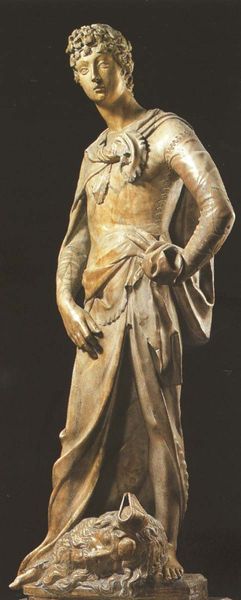
Titel: Marmor-David
Künstler: Donatello
Institution: Florenz, Bargello
Schlagwörter: hand, kopf, mann, umhang, marmor, mund, nase, blick, arm, arme, augen, enthauptung, falten, haupt, stein, hals, hände, schlank, gewand, locken, renaissance, skulptur, statue, foto, barfuss, helm, römer, jüngling, hüfte, heiliger, david, grieche, georg, schönling, goliath, donatello